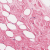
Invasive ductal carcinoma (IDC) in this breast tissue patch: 0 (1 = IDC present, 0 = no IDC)